Question: I'm trying to move an index.html file from app/pages/index.html to the root of this directory. I have (mv app/pages/index.html) so far, I'm just not sure what to enter next to point it to the root of this repo. Hopefully I explained that right... Thanks.

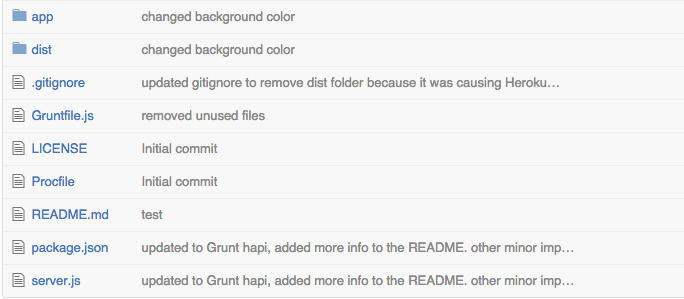
Answer: You could simply do 'mv app/pages/index.html .' which works because '.' refers to the current directory. However, you probably want to do 'git mv app/pages/index.html .' instead, so that git automatically knows about the new file location.